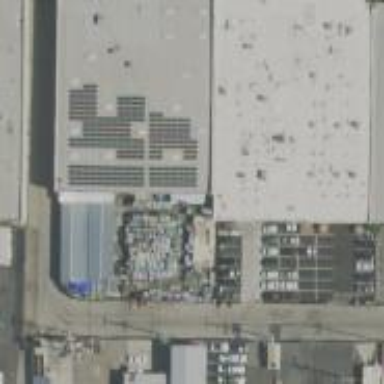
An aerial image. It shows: Industrial building.